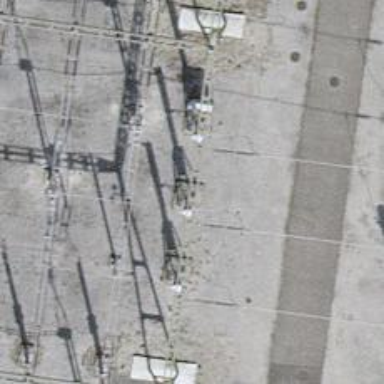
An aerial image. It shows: Bay for power line.